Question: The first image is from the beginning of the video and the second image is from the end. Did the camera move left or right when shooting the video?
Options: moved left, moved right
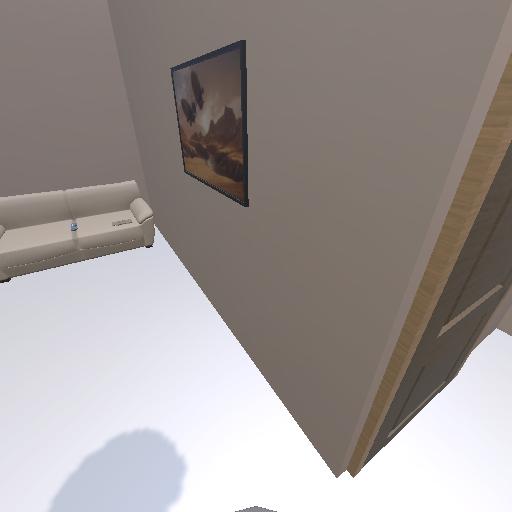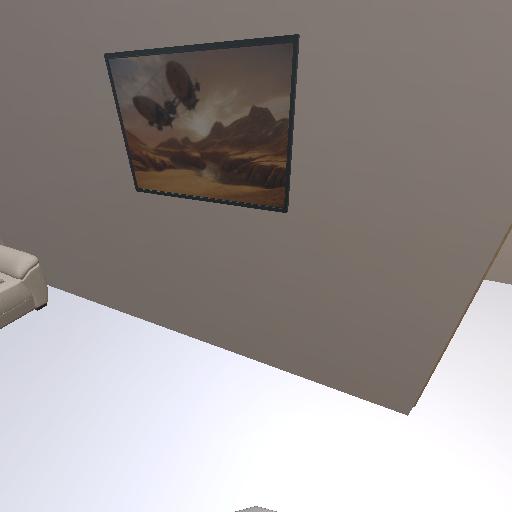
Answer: moved left